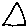
Label: triangle